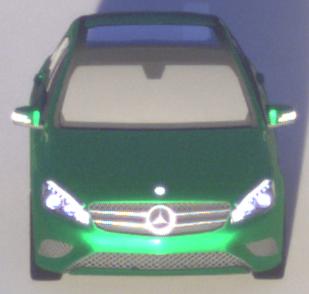
Make: Mercedes-Benz
Model: A 180
Detailed model: A-Class (176)
Model produced from: 2012/09
Model produced until: 2015/07
Doors: 5
Color: green
Road condition: dry road
Daytime: sunrise or sunset
Contrast: high contrast